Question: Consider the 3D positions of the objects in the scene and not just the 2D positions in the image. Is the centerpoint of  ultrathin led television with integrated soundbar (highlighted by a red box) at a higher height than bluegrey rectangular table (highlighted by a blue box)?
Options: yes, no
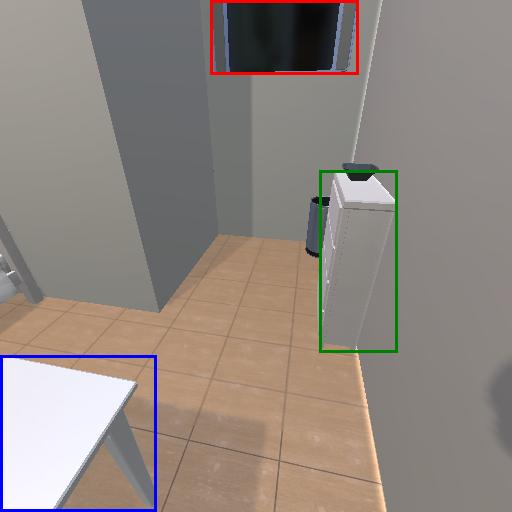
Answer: yes